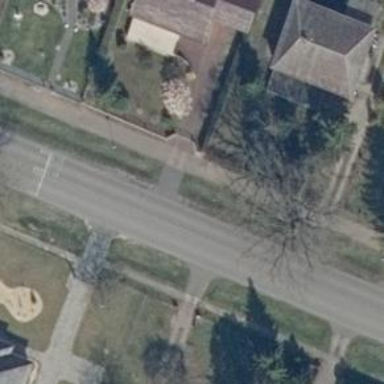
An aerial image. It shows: Driveway leading to service road.